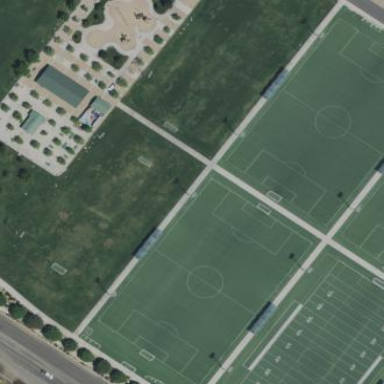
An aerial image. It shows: Soccer pitch for leisure land activities.